Question: I am new to WPF. My requirement is to make a splash screen with rounded rectangle. I did some searching and achieved the round rectangle. But the issue is that it fails some area. Kindly see the screenshot and check the code below.

In that image you can see the black border is breaking at the corners
Here is my xaml
'''
<Window x:Class="TimeLogger.StartWindow"
xmlns="http://schemas.microsoft.com/winfx/2006/xaml/presentation"
xmlns:x="http://schemas.microsoft.com/winfx/2006/xaml"
Title="MainWindow" Width="470" Height="270" ShowInTaskbar="False" WindowStartupLocation="CenterScreen"
ResizeMode="NoResize" WindowStyle="None" AllowsTransparency="True" Background="Transparent" >
<Border BorderBrush="#FF000000" BorderThickness="2,2,2,2" CornerRadius="8,8,8,8">
<Grid Background="#012a7a" >
<Label Margin="-5,-7,5,7">
<TextBlock Foreground="Black" FontFamily="Segoe UI" FontSize="25" FontStretch="UltraExpanded" Height="71" Width="177">
TimeLogger
</TextBlock>
</Label>
</Grid>
</Border>
</Window>
'''
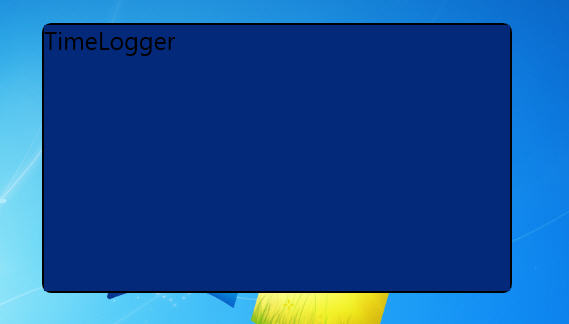
Answer: Applying a corner radius to a border does not shrink the size of the border's content so that it's circumscribed. You're seeing the Grid painting on top of the border because it's still filling the full area that the border says it has available. The fix is fairly easy:
1. Set the background color on your border, not the grid. Leave the grid transparent.
2. Apply a padding to the border or a margin to the grid so that it leaves room for the applied corner radius. Play with the exact value until you get something you like.
Something like this:
'''
<Border
BorderBrush="#FF000000"
Background="#012a7a"
BorderThickness="2"
CornerRadius="8"
Padding="5"
>
<Grid>
<!-- In a code review, I'd question the value of negative margin on this label -->
<Label Margin="-5,-7,5,7">
<TextBlock Foreground="Black" FontFamily="Segoe UI" FontSize="25" FontStretch="UltraExpanded" Height="71" Width="177">
TimeLogger
</TextBlock>
</Label>
</Grid>
</Border>
'''